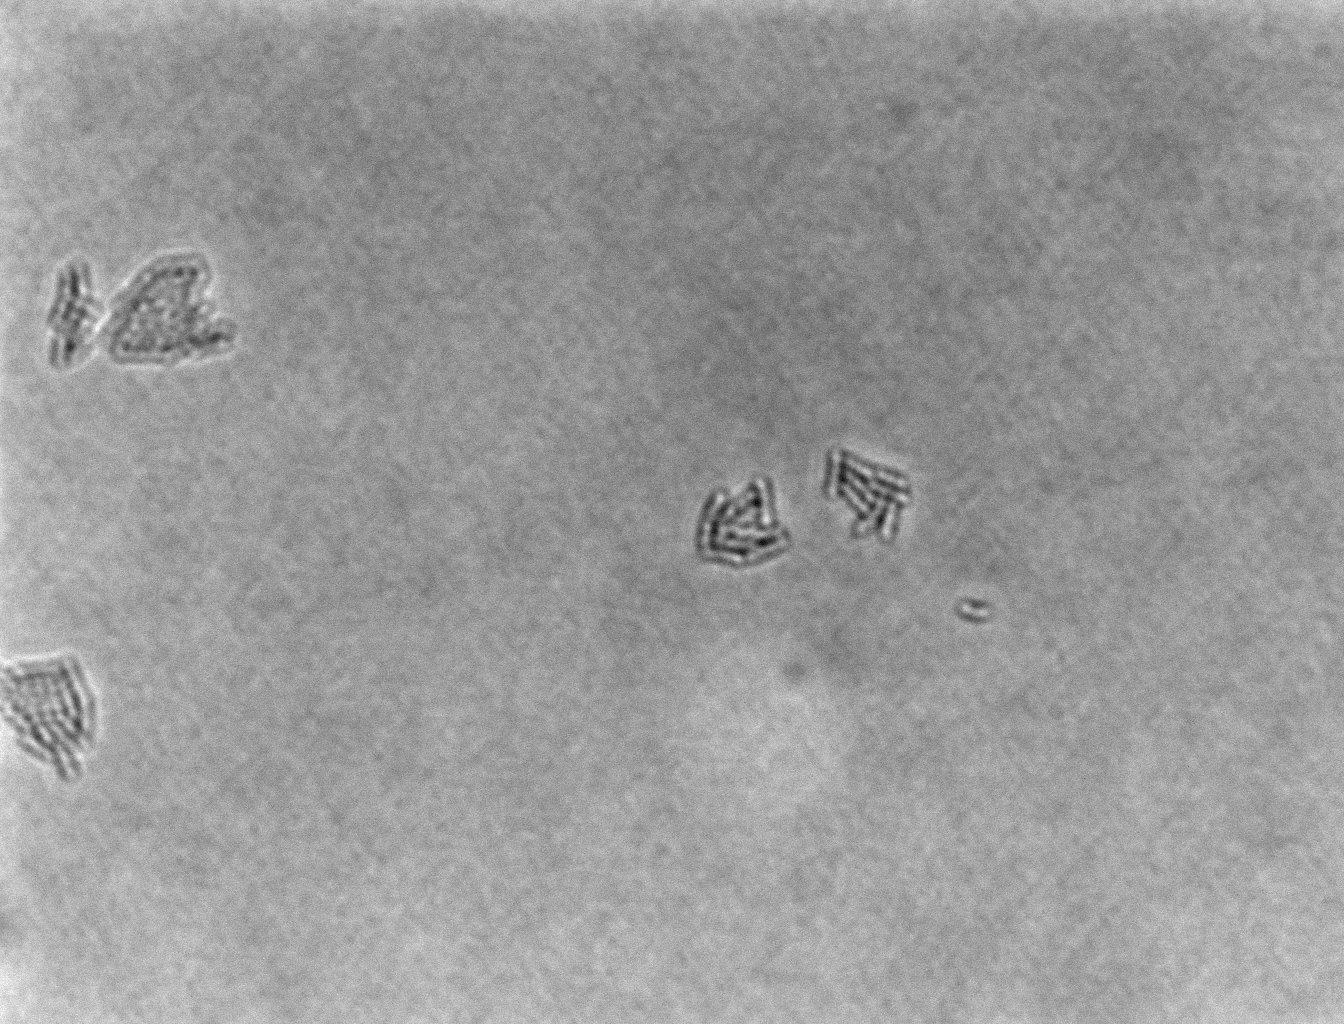
Brightfield microscopy, 60x objective, 3 h incubation